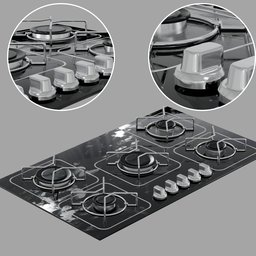
Label: appliances